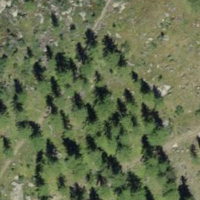
EUNIS habitat code: 43
Species observed at this site:
Melitaea didyma
Vaccinium vitis-idaea